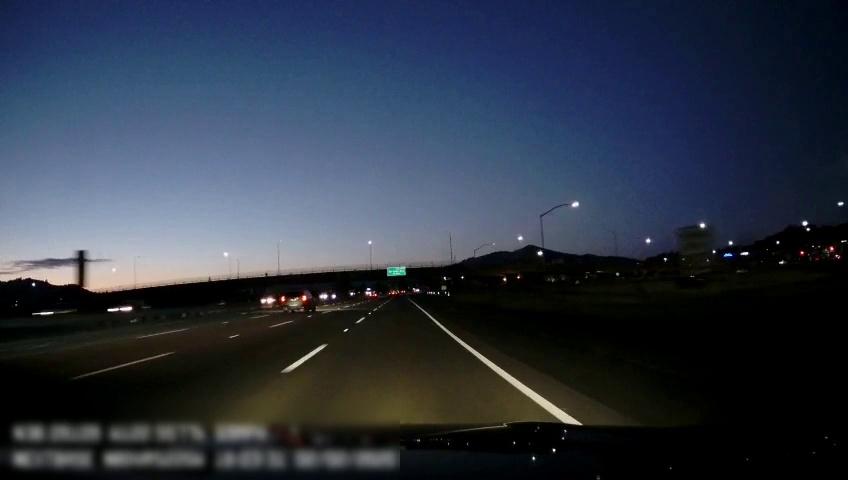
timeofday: Dusk/Dawn/Twilight
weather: Other
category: Drivable Space
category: Vehicles | Car
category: Vehicles | SUV
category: Vehicles | Car
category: Vehicles | SUV
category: Vehicles | Truck
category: Lanes | Alternate Lane
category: Lanes | Alternate Lane
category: Lanes | Alternate Lane
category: Lanes | Alternate Lane
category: Lanes | Alternate Lane
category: Traffic | Signs
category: Traffic | Signs